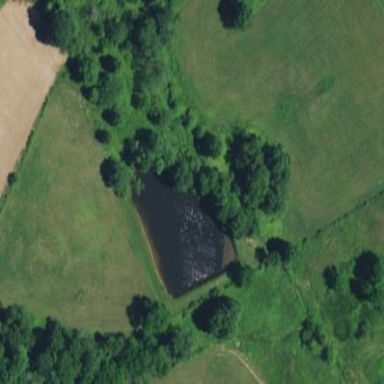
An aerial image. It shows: Pond surrounded by natural water.